Question: I have the following query and am trying to show the Category name(s) in the index view. I can verify in LinqPad that the category is getting filled for each post.
I have tried '@item.PostCategory' which shows 'System.Collections.Generic.HashSet1[be_Categories]' while '@item.PostCategory.FirstOrDefault.CategoryName' throws 'Object reference not set to an instance of an object'. And I can verify that each post has the correct number of categories associated with it via '@item.PostCategory.Count'.
How exactly do i show the value of be_Categories for each post in the index view?
'''
Public Function SelectAll() As IQueryable(Of PostSummaryDTO)
Implements IPostRepository.SelectAll
db = New BetterBlogContext
Dim posts As IQueryable(Of PostSummaryDTO) = db.be_Posts.OrderByDescending
(Function(x)x.DateCreated).Include(Function(c)
c.be_Categories).Select(Function(s) New PostSummaryDTO With {.PostId = s.PostRowID,
.PostDateCreated = s.DateCreated, .PostText = s.PostContent, .PostGuid = s.PostID,
.PostSummary = s.Description, .PostCategory = s.be_Categories, .PostTitle = s.Title,
.PostIsPublished = s.IsPublished, .PostTag = s.be_PostTag})
Return posts
'''

Entity:
'''
Partial Public Class be_Posts
<Key>
Public Property PostRowID As Integer
Public Property BlogID As Guid
Public Property PostID As Guid
<StringLength(255)>
Public Property Title As String
Public Property Description As String
<AllowHtml> Public Property PostContent As String
Public Property DateCreated As Date?
Public Property DateModified As Date?
<StringLength(50)>
Public Property Author As String
Public Property IsPublished As Boolean?
Public Property IsCommentEnabled As Boolean?
Public Property Raters As Integer?
Public Property Rating As Single?
<StringLength(255)>
Public Property Slug As String
Public Property IsDeleted As Boolean
Public Overridable Property be_PostTag As ICollection(Of be_PostTag)
<ForeignKey("be_Categories")> Public Overridable Property be_Categories As ICollection(Of be_Categories)
Public Property be_PostCategory As ICollection(Of be_PostCategory)
End Class
'''
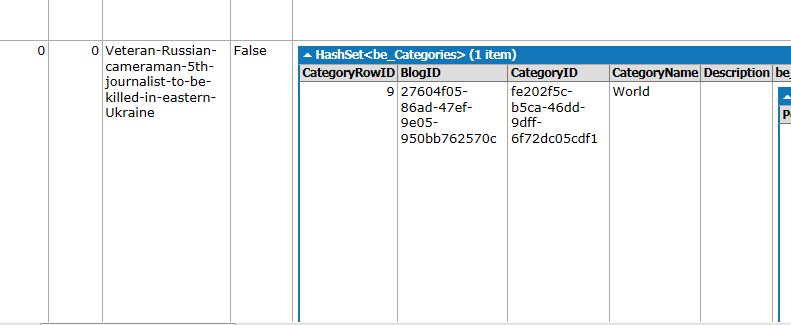
Answer: Ok this seems to work - needed a second for each loop in the index view:
'''
@For Each x In item.PostCategory
@x.CategoryName
Next
'''
The whole code:
'''
<div class="row">
@For Each item In Model
@<div class="col-xs-6 col-sm-6 col-lg-6 col-md-6">
<div class="panel panel-default panel-body content">
<b>@item.PostDateCreated.ToShortDateString <span class="pull-right">@item.PostDateCreated.AddHours(3).ToShortTimeString</span></b>
@For Each x In item.PostCategory
@x.CategoryName
Next
<div class="galleryImgWrapper">
<a href="@Url.Action("Details", "Posts", New With {.id = item.Id, .title = BetterBlog.Core.Helpers.SeoHelper.ToSeoUrl(item.PostTitle)}, Nothing)">
@Html.Raw(item.PostSummary.GetImage)
</a>
</div>
<h4>@Html.ActionLink(item.PostTitle, "Details", "Posts",
New With {.id = item.Id, .title = ToSeoUrl(item.PostTitle)}, Nothing)</h4>
@Html.Raw(item.PostSummary.RemoveImgWithRegex)
</div>
</div>
@<div class="clear"></div>
Next
</div>
'''